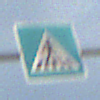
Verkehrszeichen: FussgaengerueberwegLinks
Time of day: SunriseSunset
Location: Outdoor (Nature)
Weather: PartlyCloudy
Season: NotSpecified
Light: Natural